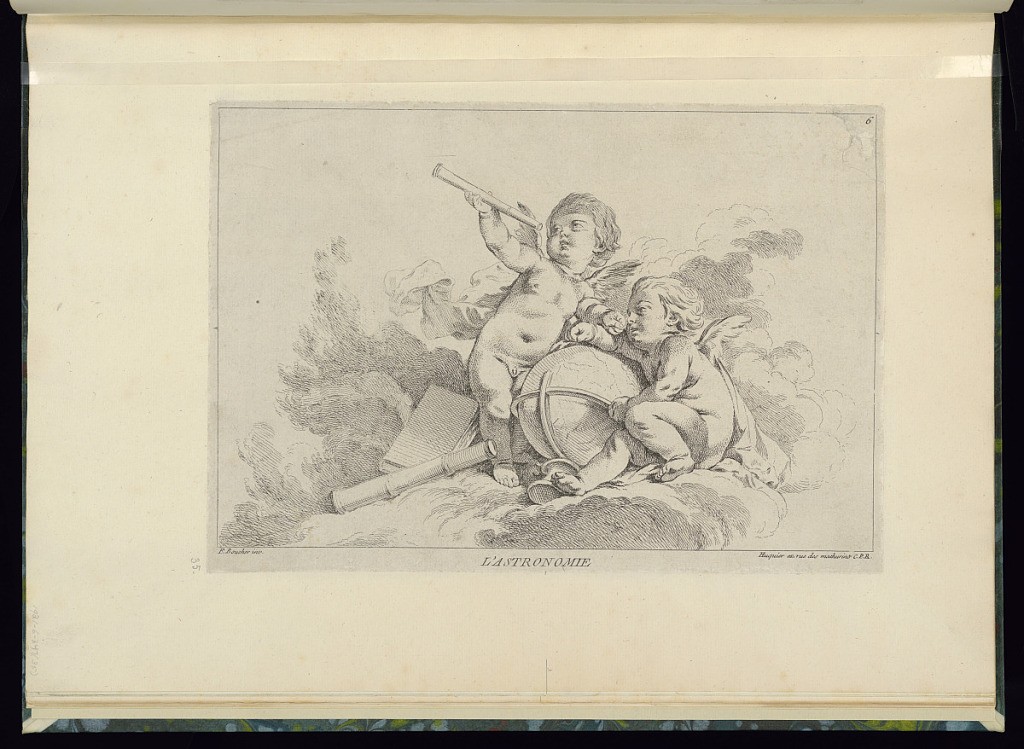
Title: L’ASTRONOMIE
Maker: François Boucher, French, 1703–1770
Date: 1749–61
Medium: Etching on laid paper
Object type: Print
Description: Allegorical print representing astronomy with two winged putti in the clouds. The putto on the right is seated leaning over a globe while the other stands leaning on the same globe and holds a telescope. At their feet another telescope and a book. The plate is titled, signed, and numbered.